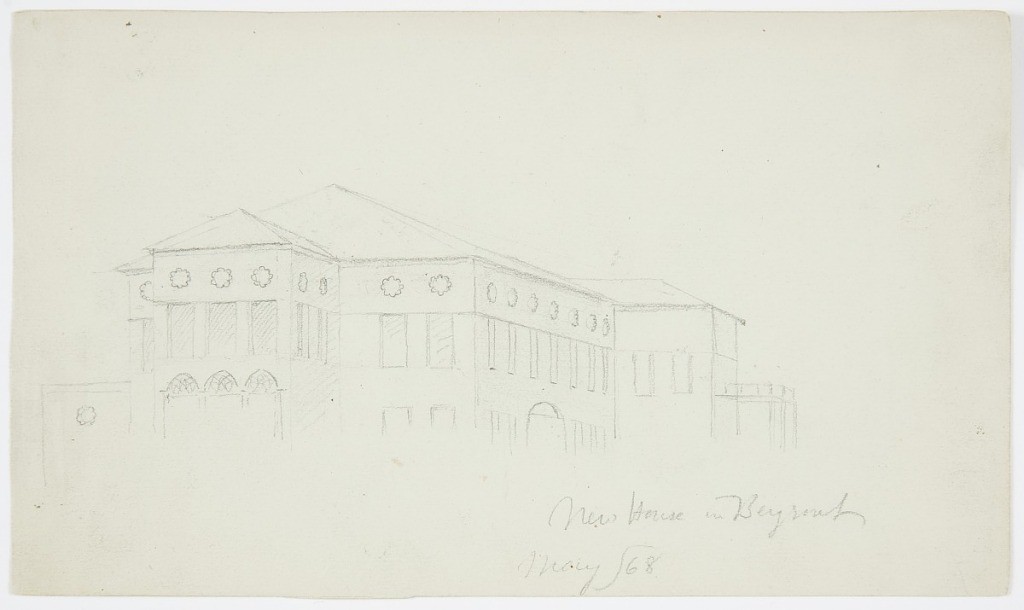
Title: New House in Beirut, Lebanon
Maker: Frederic Edwin Church, American, 1826–1900
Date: May 27-31, 1868
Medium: Graphite on gray-green wove paper; verso: graphite
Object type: Drawing
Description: Architecture sketch showing an oblique view of a stately house in Beirut, Lebanon. Generally rectangular in shape with some additions, the building is decorated with clover- or flower-shaped windows along its upper register. It also has long rows of windows on its first and second stories. Midway down the facade at right, a large, arched doorway is visible. A balcony is affixed to the back of the building at right.

Verso: Architecture sketches from Beirut, Lebanon, and Larnaca, Cyprus, showing three different buildings. At left, a tall, pointed minaret in Larnaca is finely sketched. At center, an old, two-story house in Beirut is shown with several pointed-arched windows and openings and decorated with four medallions near its central cornice. At upper right, a large house or apartment building is partially cut off. What remains includes a tall wing at left adjoined to a lower central section at right by an exterior stairway.